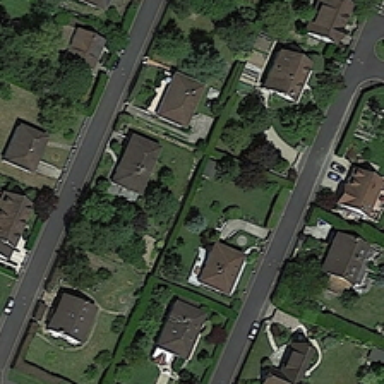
Some buildings and green trees are in a medium residential area .